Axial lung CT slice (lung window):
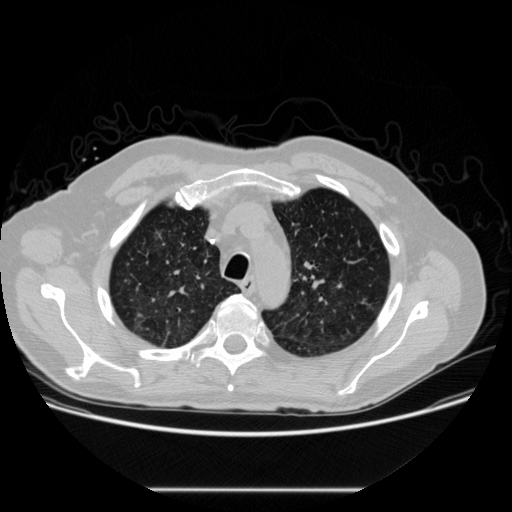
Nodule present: yes
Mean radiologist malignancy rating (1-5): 3.75